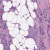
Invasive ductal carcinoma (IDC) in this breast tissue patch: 0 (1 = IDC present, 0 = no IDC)